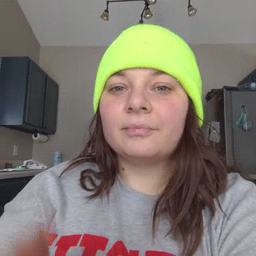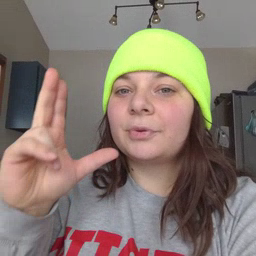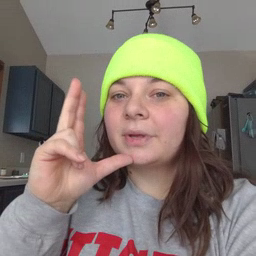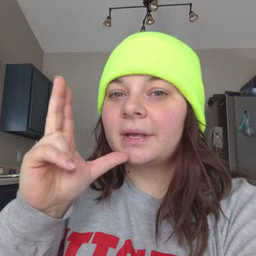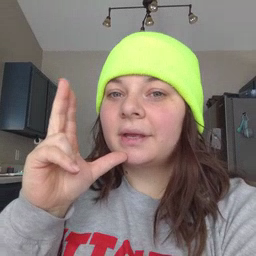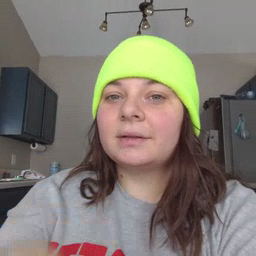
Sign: hen